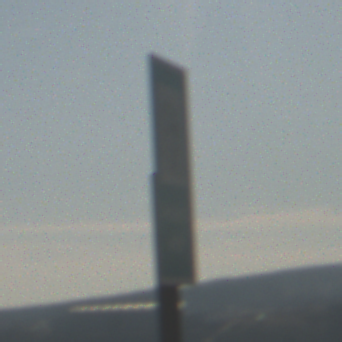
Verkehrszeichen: Verkehrshelfer
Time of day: MorningAfternoon
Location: Outdoor (Nature)
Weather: PartlyCloudy
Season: NotSpecified
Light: Natural